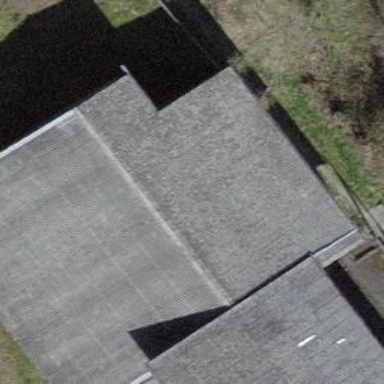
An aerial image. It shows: Commercial building with tile roof.